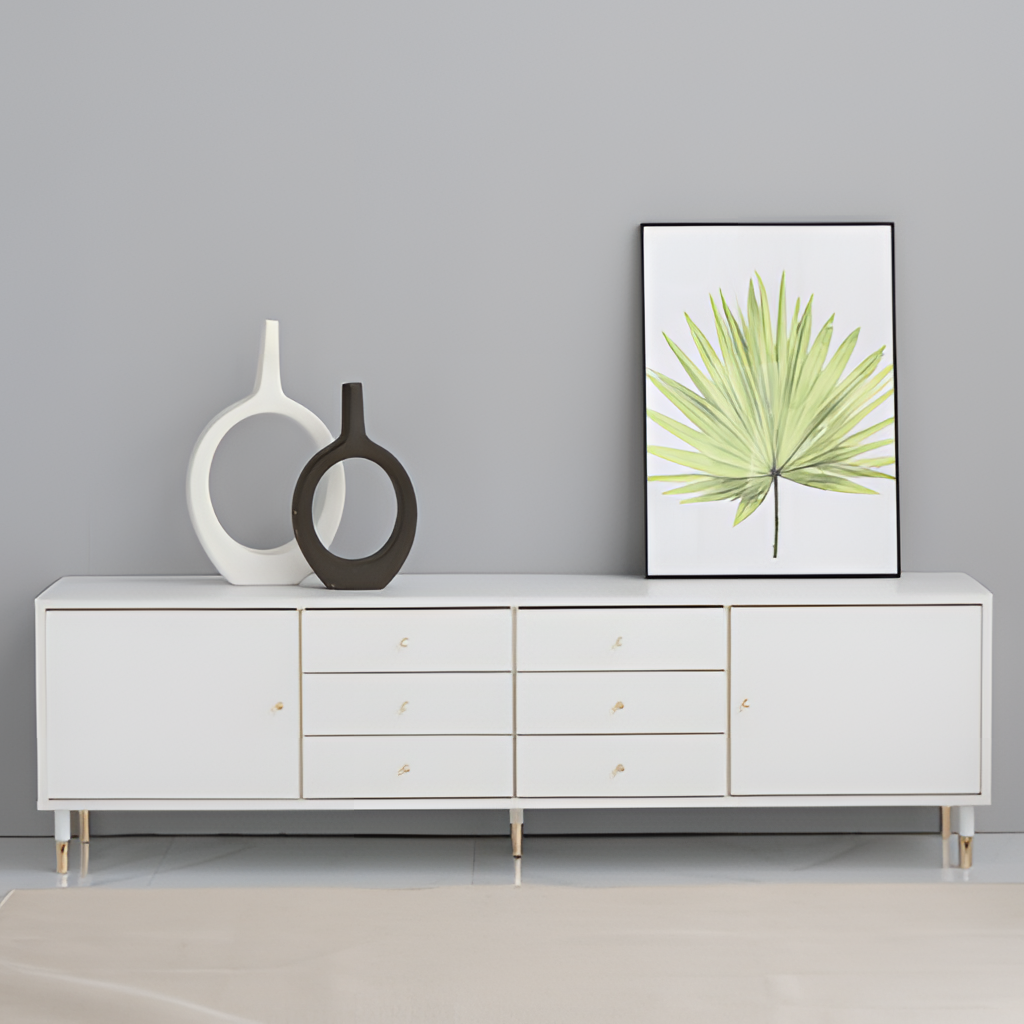
wood cabinet, living room, gray tile flooring, with large square pattern, minimalist, gray paint wallpaper, with solid pattern